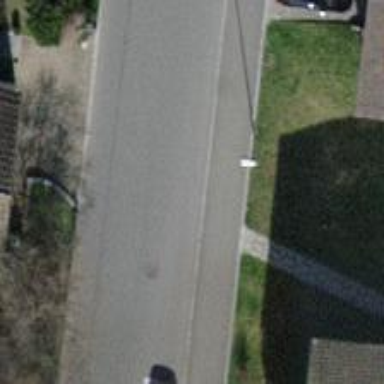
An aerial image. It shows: Support pole.